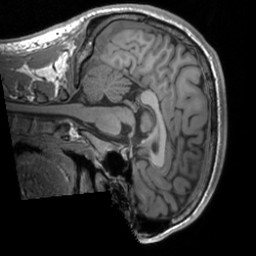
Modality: T1w
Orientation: sagittal
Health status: healthy
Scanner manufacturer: siemens
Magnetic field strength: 3 T
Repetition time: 1.9 s
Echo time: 0.00226 s